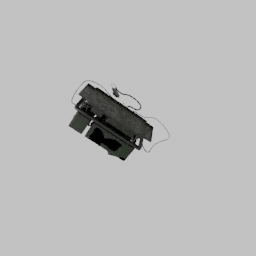
Label: electronics